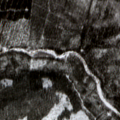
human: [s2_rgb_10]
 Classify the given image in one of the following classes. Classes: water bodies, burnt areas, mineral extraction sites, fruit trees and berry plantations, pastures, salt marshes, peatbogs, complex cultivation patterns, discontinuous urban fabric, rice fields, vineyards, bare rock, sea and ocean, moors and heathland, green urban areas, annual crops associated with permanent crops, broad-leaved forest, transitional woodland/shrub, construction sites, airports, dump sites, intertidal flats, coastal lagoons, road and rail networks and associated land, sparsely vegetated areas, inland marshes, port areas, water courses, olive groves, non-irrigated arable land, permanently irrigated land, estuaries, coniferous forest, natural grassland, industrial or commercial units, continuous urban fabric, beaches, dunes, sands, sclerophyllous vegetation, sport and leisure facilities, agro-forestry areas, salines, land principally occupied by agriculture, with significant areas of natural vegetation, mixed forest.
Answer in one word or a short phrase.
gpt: coniferous forest, mixed forest, transitional woodland/shrub